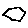
Label: hexagon